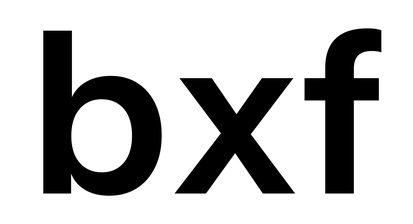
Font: InstrumentSans_SemiBold